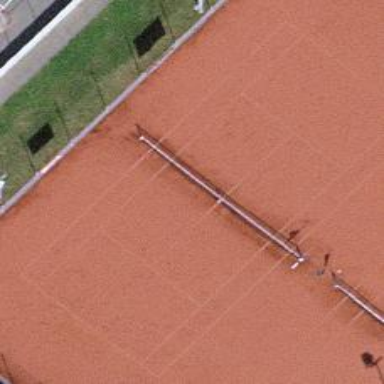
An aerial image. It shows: Clay tennis court in leisure land pitch.